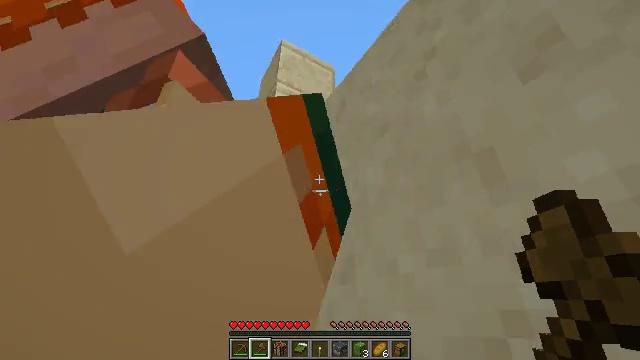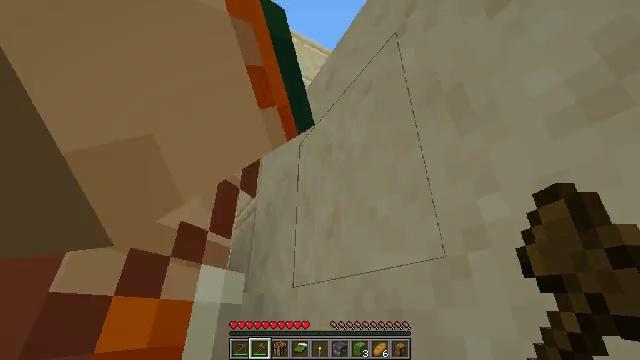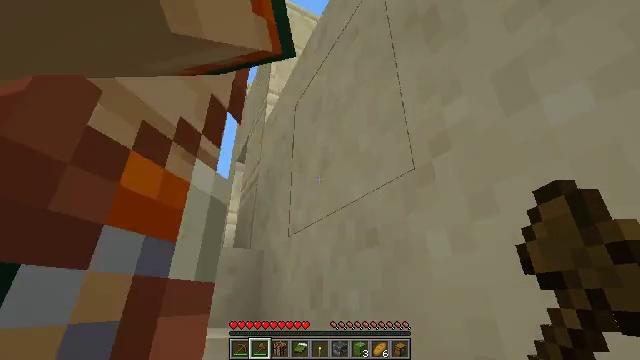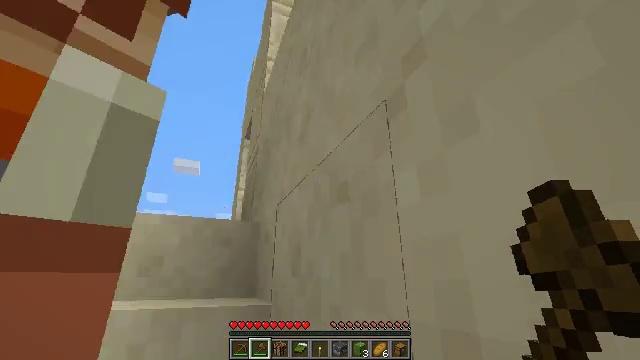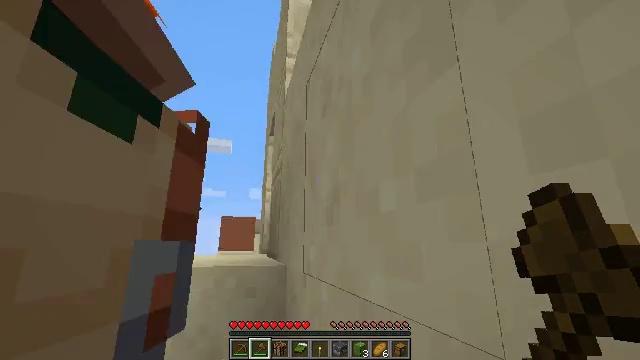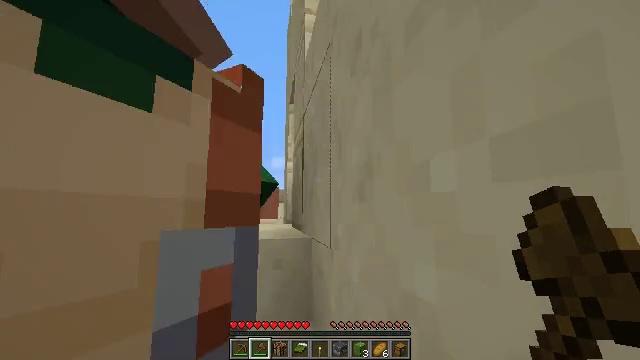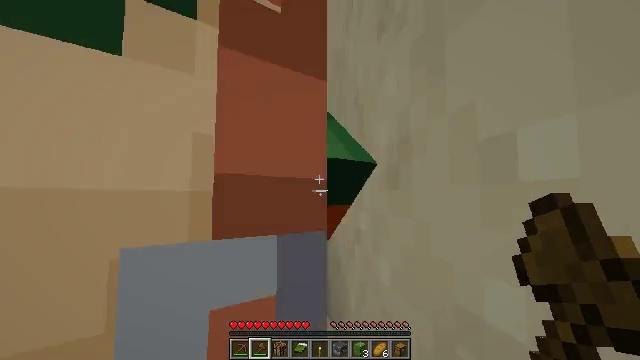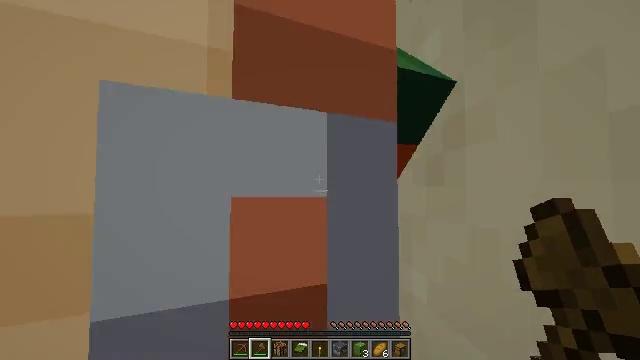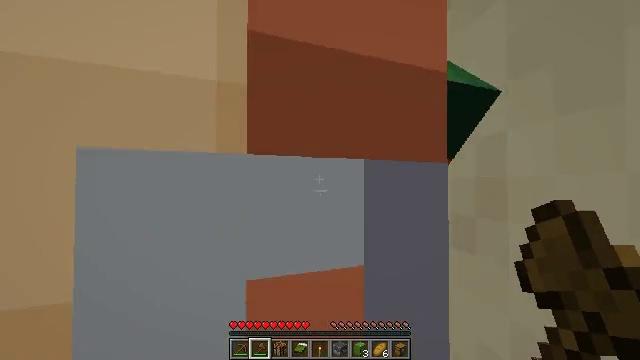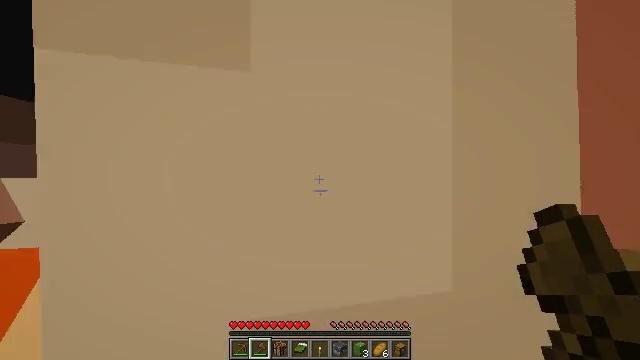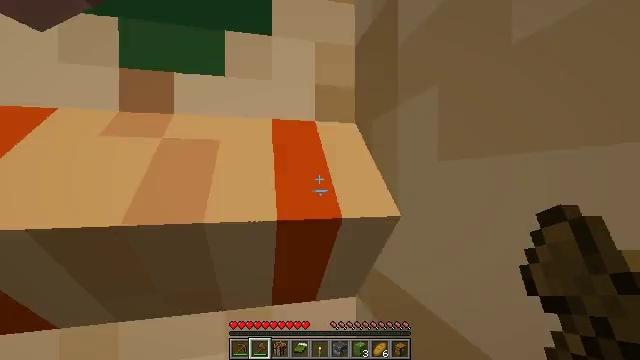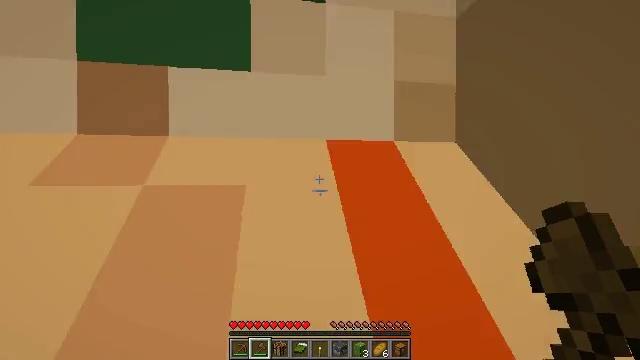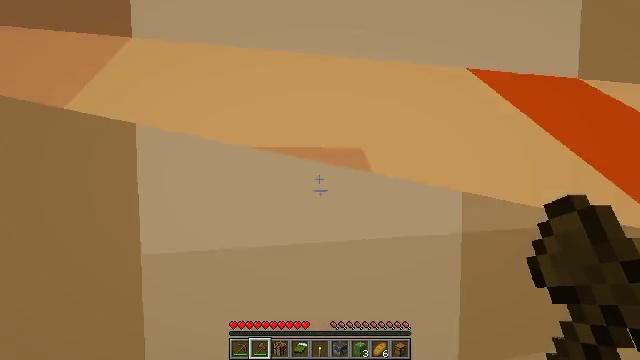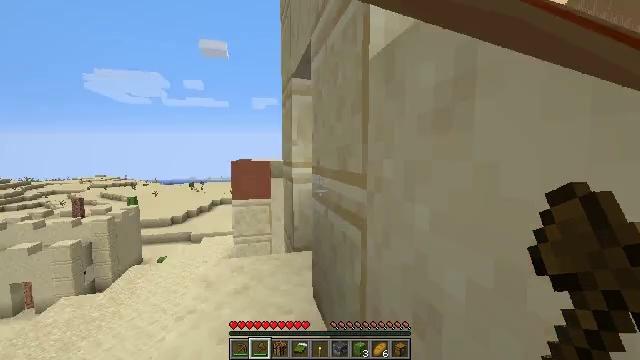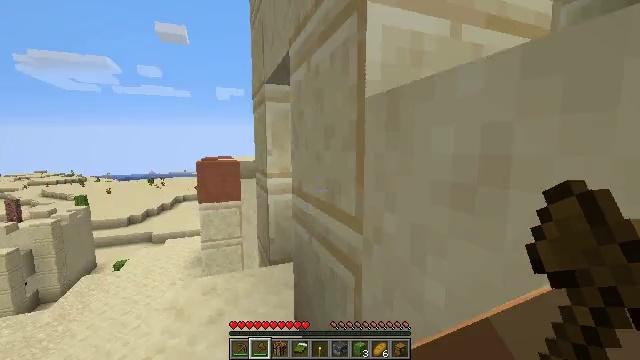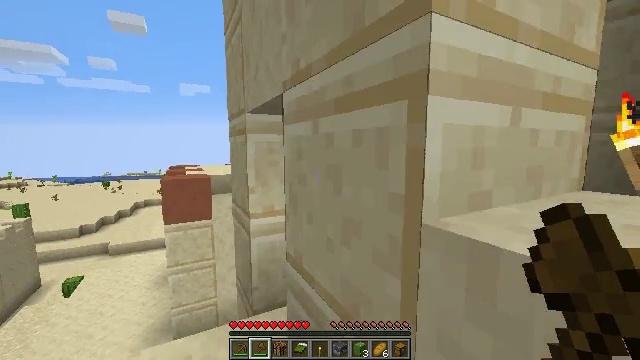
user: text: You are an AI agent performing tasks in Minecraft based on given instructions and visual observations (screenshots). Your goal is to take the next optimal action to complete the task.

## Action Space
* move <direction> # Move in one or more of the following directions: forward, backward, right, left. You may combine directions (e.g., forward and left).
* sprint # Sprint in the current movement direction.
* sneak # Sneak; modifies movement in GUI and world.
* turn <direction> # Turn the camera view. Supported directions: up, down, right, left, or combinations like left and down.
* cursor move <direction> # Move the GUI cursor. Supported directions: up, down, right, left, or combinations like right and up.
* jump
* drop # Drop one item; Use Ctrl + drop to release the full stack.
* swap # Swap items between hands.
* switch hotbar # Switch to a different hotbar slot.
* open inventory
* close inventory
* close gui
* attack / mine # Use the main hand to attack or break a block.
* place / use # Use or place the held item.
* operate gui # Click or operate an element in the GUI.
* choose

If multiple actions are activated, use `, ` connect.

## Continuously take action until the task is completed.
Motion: motion action
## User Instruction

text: Mine the cartography table.
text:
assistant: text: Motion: move forward and move right, turn left and down
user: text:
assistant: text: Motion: move forward, turn left and down
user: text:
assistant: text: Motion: move forward, turn left and down
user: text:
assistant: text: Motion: move forward, turn left and down
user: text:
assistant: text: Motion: move forward, turn left and down
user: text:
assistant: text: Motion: move forward, turn left and down
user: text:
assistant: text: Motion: move forward, turn left and down
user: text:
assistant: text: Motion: move forward, turn down
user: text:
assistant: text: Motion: move forward
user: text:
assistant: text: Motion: move forward
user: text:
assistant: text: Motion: move forward
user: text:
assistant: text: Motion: move forward and move left, turn right and down
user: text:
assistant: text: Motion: move forward and move left, turn right and down
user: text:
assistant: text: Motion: move forward and move left, turn right and down
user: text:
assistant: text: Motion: move forward, turn right
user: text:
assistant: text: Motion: move forward
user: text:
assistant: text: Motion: move forward
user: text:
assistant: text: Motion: move forward
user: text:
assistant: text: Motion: move forward
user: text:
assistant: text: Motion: move forward
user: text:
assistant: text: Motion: move forward, turn right and down
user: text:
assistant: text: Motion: move forward, turn right and down
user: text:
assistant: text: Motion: move forward and move left, turn right and down
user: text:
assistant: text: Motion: move forward and move left, turn right and down
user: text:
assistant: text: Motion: move left, turn right and down
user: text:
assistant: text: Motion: turn right and down
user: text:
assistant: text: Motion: turn right
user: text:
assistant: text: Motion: turn right and up
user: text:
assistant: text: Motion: turn right, use / place
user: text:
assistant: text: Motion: use / place